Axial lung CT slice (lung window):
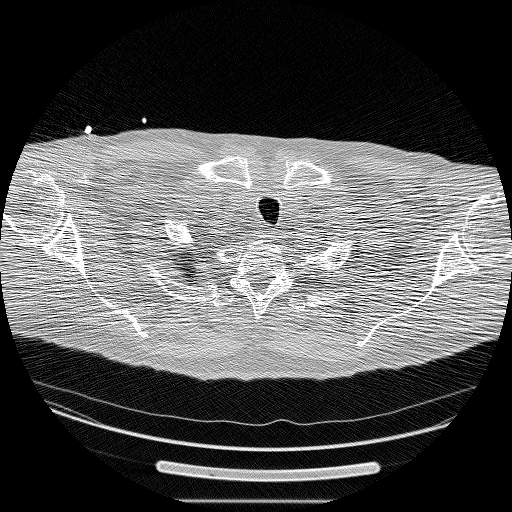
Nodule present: no